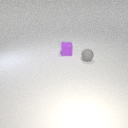
small purple rubber cube behind small gray rubber sphere